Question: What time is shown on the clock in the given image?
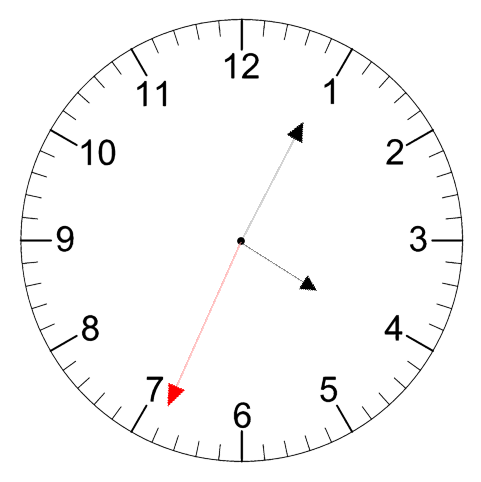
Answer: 04:04:34